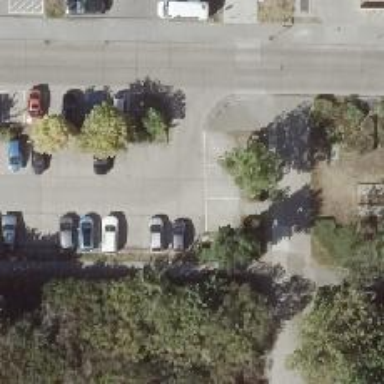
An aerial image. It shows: Concrete parking aisle as service road.